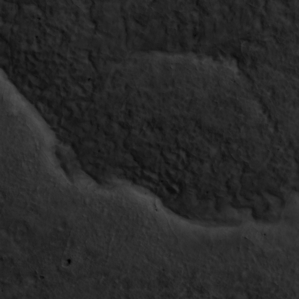
Label: non_frost